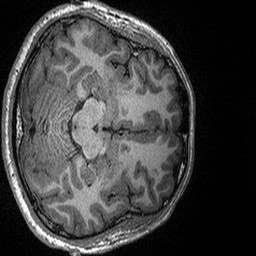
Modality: T1w
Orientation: axial
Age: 27
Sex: male
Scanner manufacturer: siemens
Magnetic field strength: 3 T
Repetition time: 2.3 s
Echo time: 0.00298 s